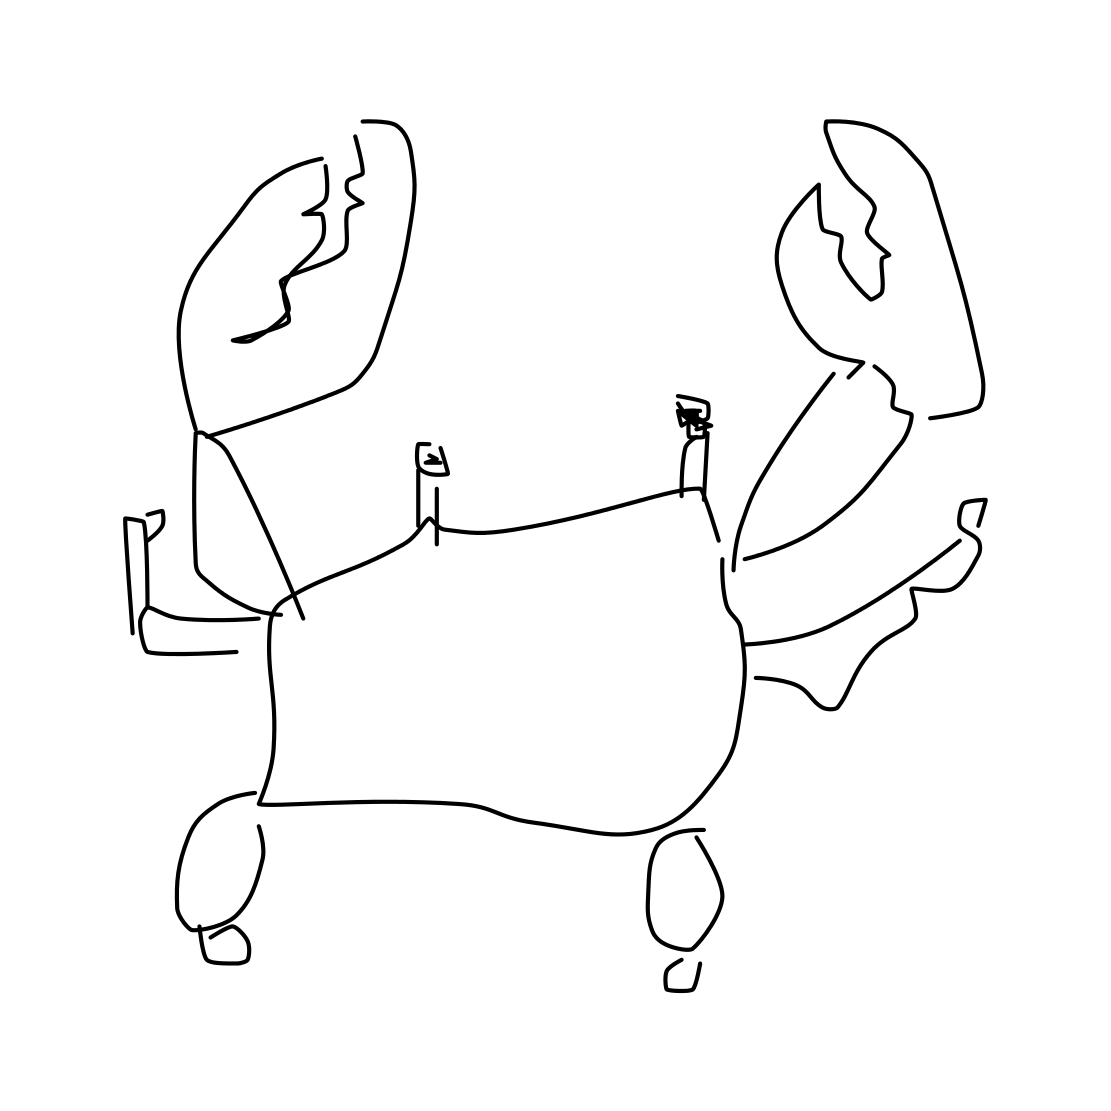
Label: crab